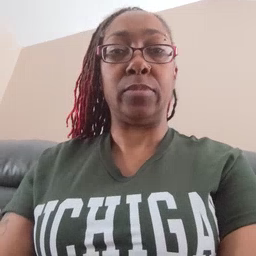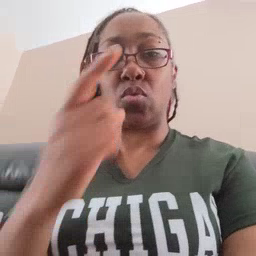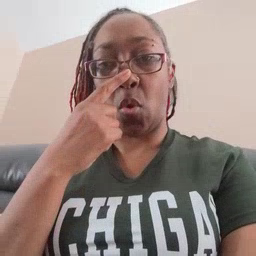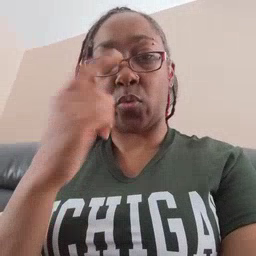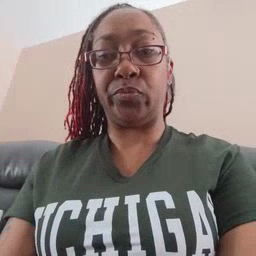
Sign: nose